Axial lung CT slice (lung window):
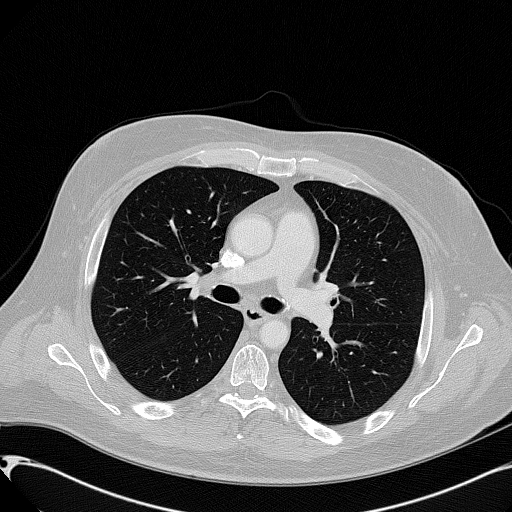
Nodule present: no